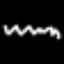
Label: squiggle